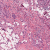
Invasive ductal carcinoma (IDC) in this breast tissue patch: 1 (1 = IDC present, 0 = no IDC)